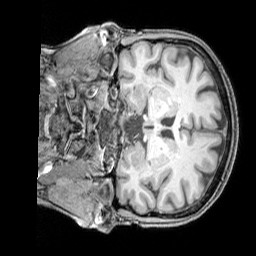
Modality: T1w
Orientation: coronal
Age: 64
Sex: female
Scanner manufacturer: siemens
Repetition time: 2.3 s
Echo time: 0.00226 s